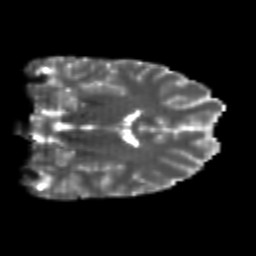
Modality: T2w
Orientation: coronal
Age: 22
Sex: male
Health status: healthy
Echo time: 0.074 s